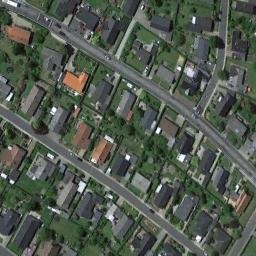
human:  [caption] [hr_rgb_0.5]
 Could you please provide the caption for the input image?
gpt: The dense residential is on the grass next to the road .

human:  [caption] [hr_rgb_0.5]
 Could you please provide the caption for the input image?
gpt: A dense residential area has lots of houses with lawns and some roads go through the residential area .

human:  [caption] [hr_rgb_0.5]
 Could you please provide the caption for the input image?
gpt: Residential areas are mostly houses, With no open space .

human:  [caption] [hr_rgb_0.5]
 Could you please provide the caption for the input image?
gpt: In densely populated areas there are many roads and densely arranged houses and trees of varying sizes and shapes as well as large lawns .

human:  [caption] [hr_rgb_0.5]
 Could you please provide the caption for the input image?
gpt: There are brown and black buildings with lawns around on dense residential area .